Question: I have a FastReport CrossTab report with long column names, which would expand into multiple pages if I were to print it. I thought maybe I can rotate the column headers in order to save some space. But FastReport does not compute proper Y position for rows, and the generated report looks like this:

Notice the yellow rotated headers, and the overlapping data rows. The first data row is positioned correctly, for the following rows are not. I have set the 'Rotation' property of the 'TfrxMemoView' FastReport has generated for column header to '90'. What should I do for the rows to be placed in proper vertical positions?
I'm using FastReport Version 4.12.12
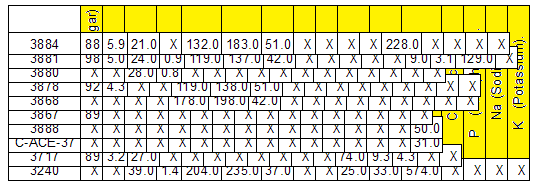
Answer: Problem solved. If the 'MasterBand' is smaller than the 'TfrxDBCrossView' inside, FastReport can not calculate the vertical position of rows correctly.